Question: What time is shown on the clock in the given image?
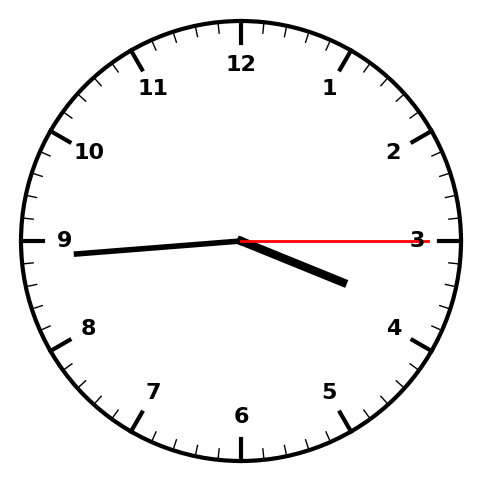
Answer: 03:44:15